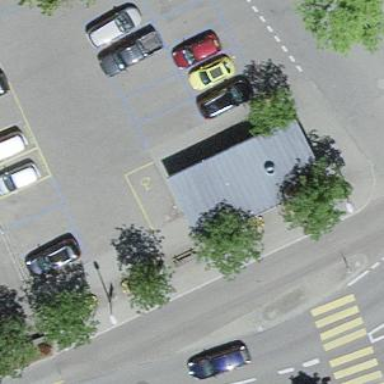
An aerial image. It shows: Shelter for public transport near group of garages.